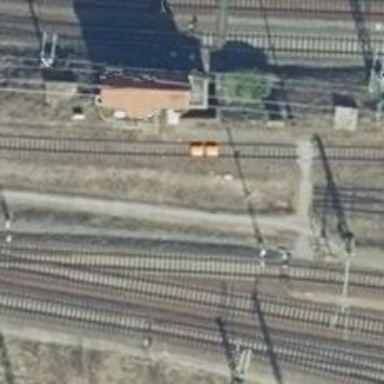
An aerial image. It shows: Abandoned railway yard.